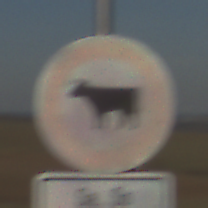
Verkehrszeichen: VerbotViehtrieb
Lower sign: ZeitangabenMitBeschraenkungAufWochentage9
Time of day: MorningAfternoon
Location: Outdoor (Nature)
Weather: Clear
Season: Winter
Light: Natural